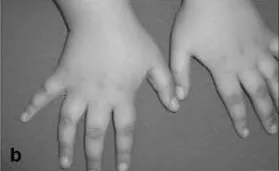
Dark shiny patches (acanthosis nigricans) on fingers.
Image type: medical_photograph (other_medical_photograph)